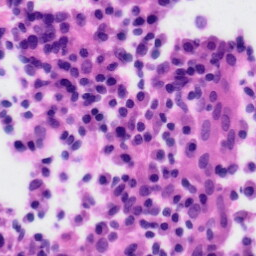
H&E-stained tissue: Tonsil